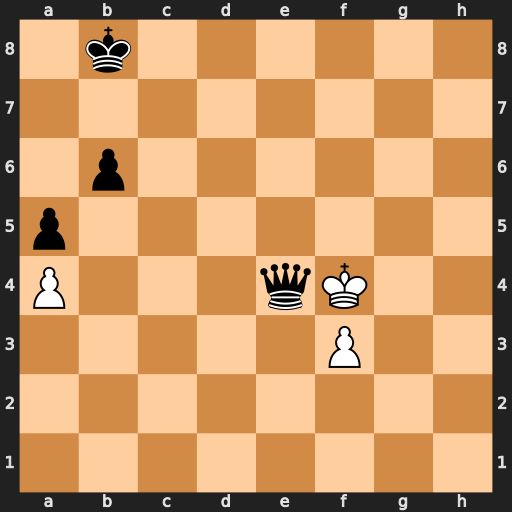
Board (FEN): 1k6/8/1p6/p7/P3qK2/5P2/8/8
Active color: w
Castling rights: -
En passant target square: -
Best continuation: Kxe4 Kb7 f4 Kc6 f5 Kd6 Kd4